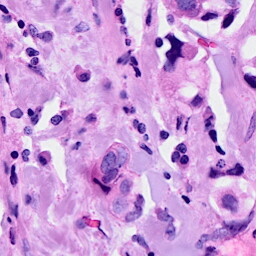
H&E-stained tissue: Breast